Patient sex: F
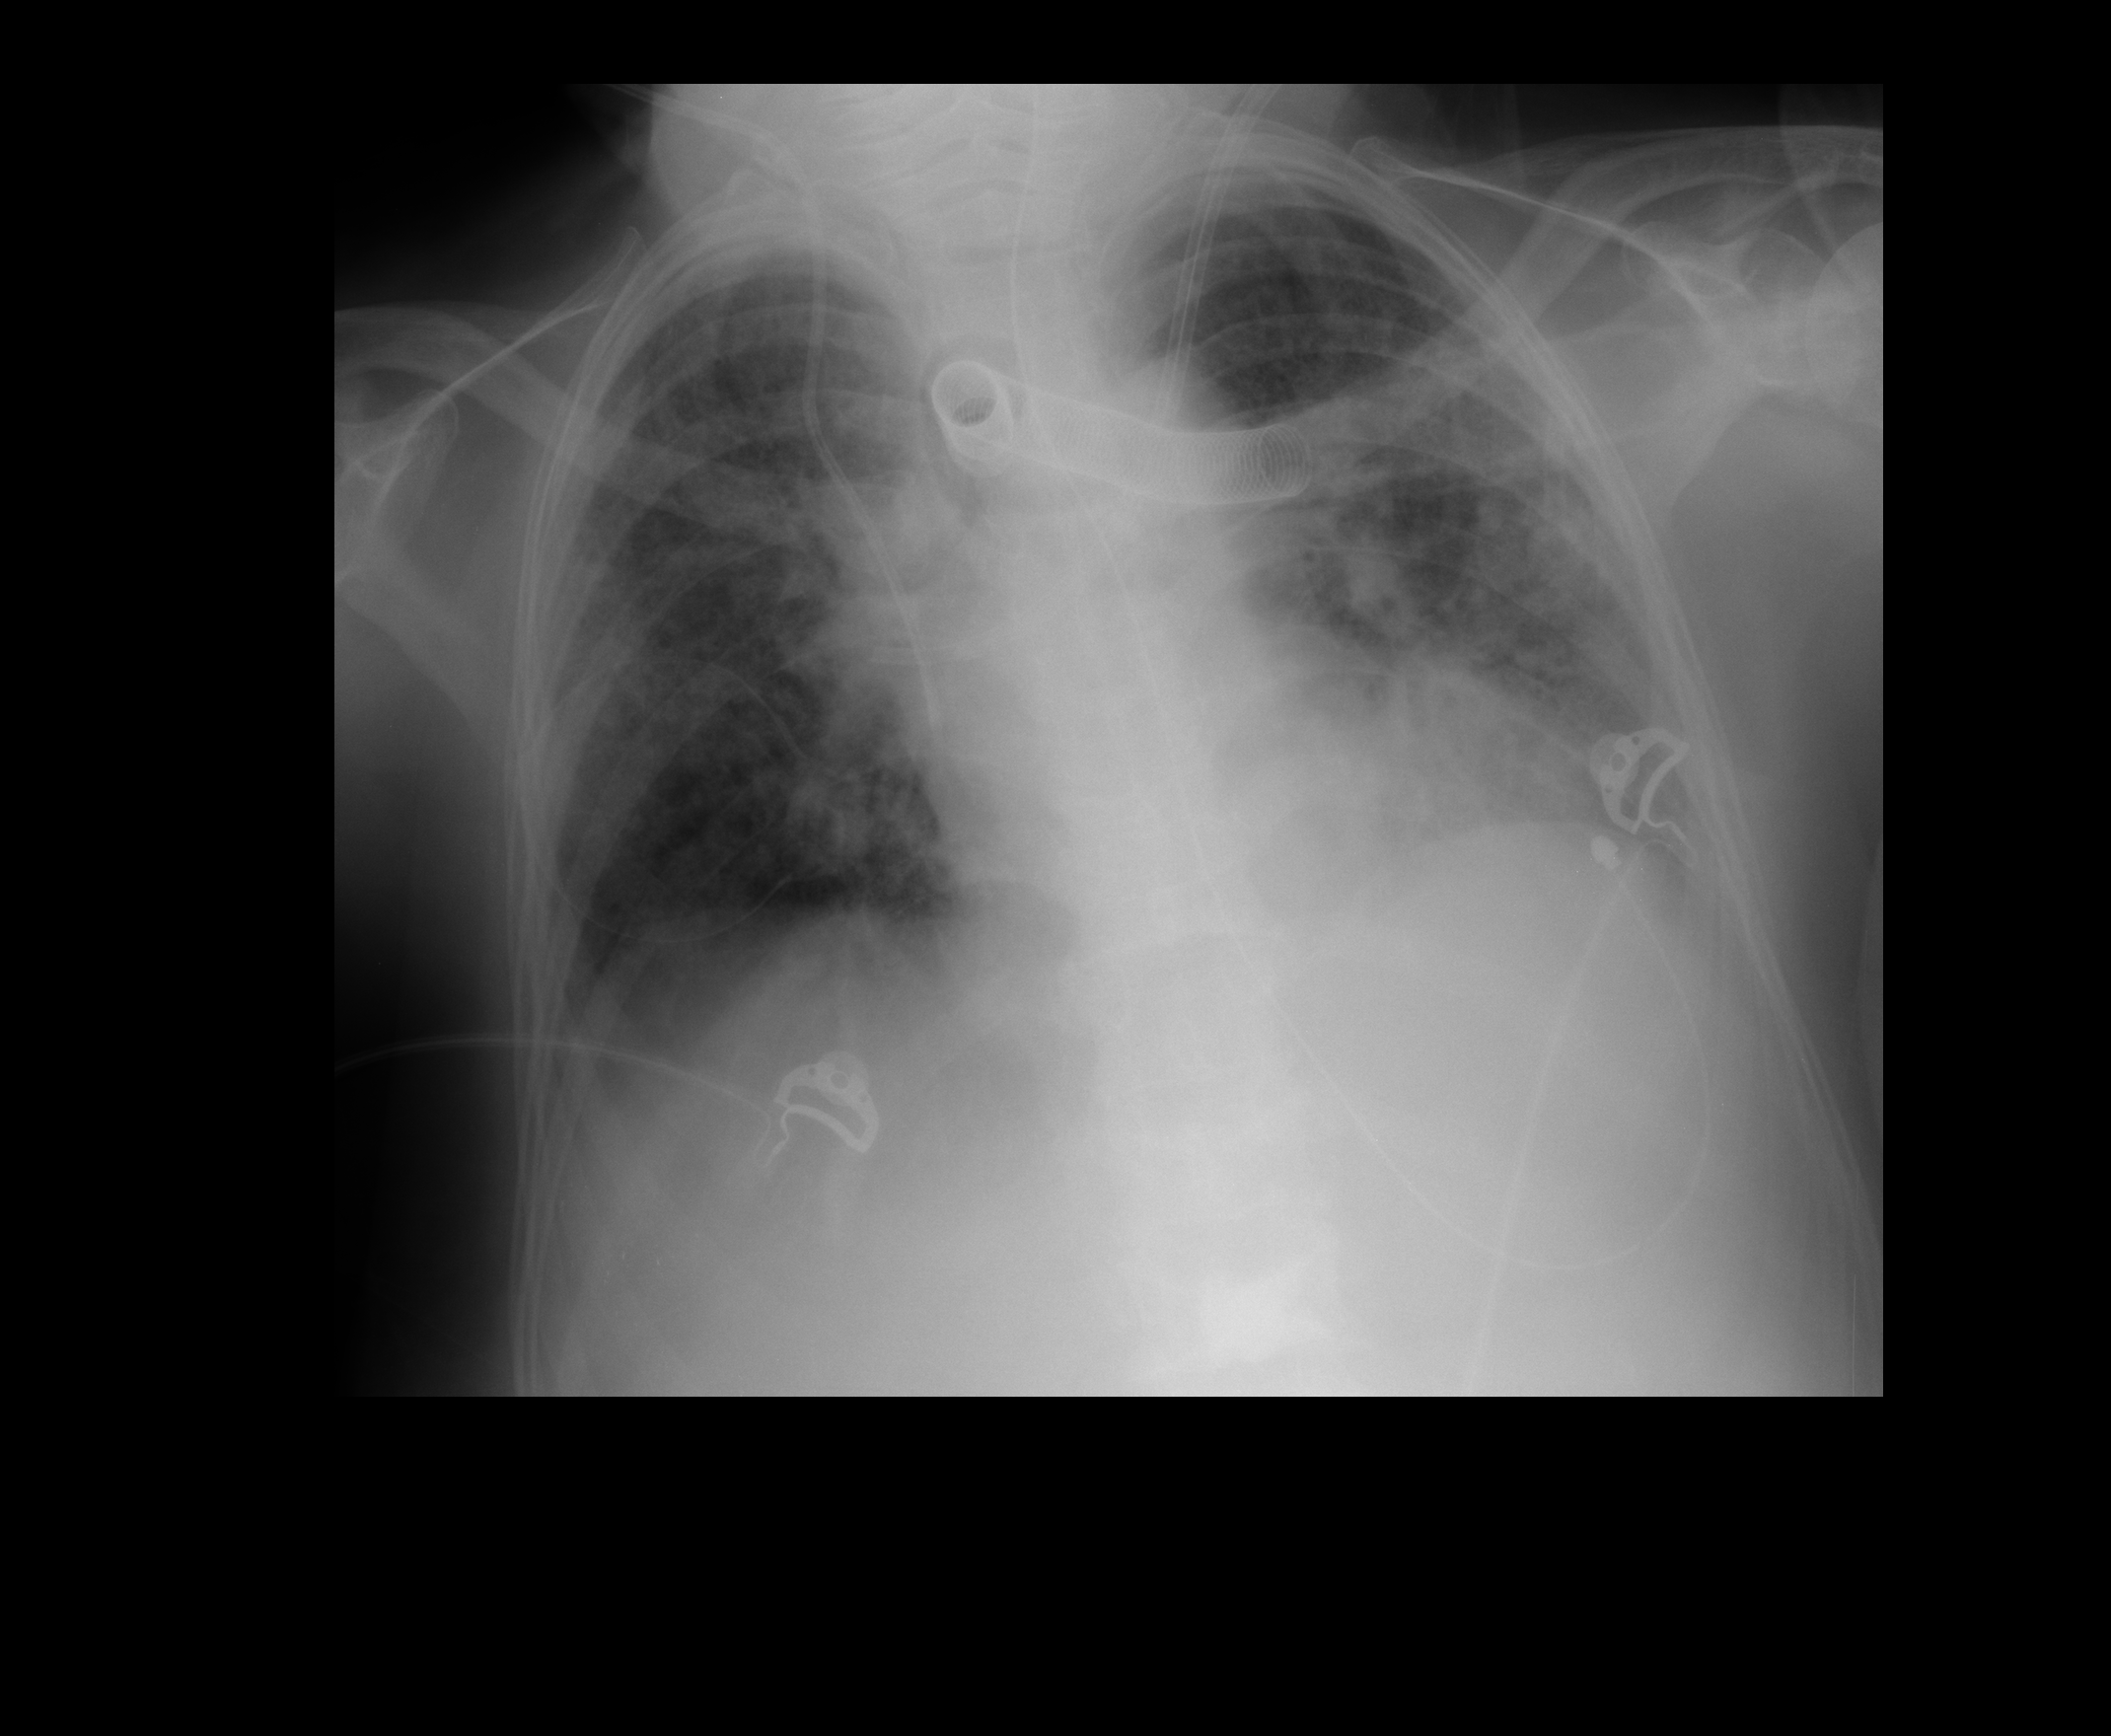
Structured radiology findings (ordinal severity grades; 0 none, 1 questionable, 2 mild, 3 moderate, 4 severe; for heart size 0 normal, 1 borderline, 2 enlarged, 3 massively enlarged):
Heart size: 2
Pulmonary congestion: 2
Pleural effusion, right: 2
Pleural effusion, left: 2
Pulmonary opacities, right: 2
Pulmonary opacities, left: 2
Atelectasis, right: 2
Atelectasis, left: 3